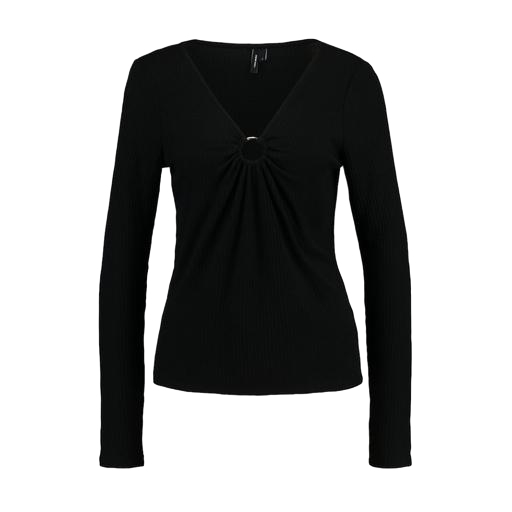
black v-neck top only macy, black v-neck t-shirt only macy, black twist front long sleeve tee, white background